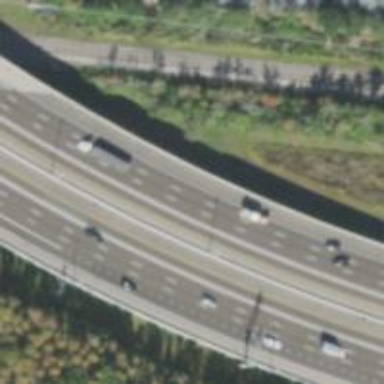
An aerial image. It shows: Asphalt motorway.